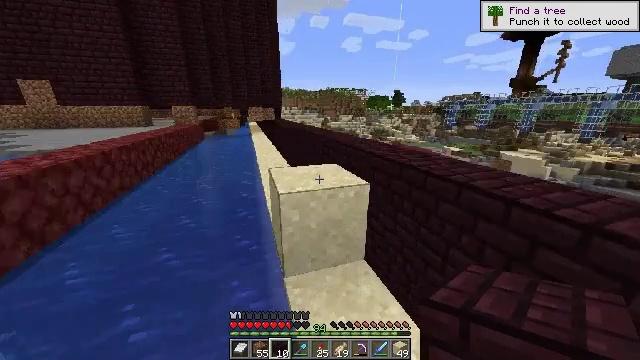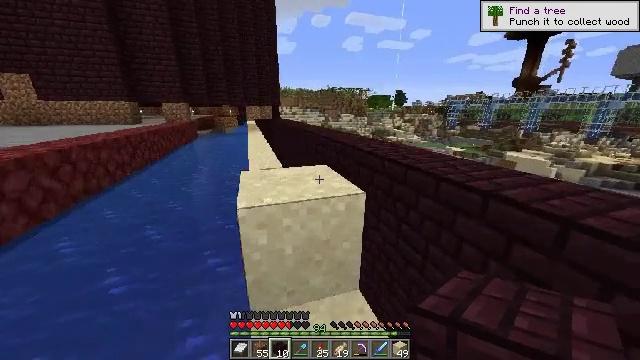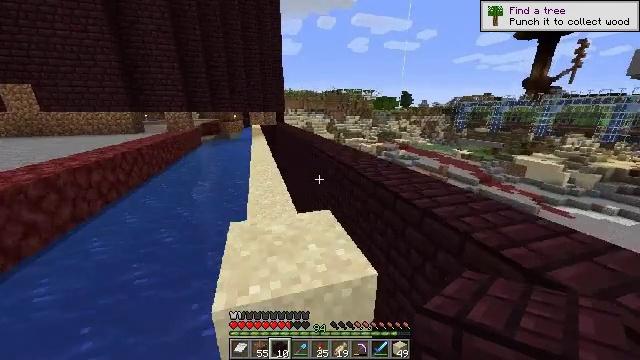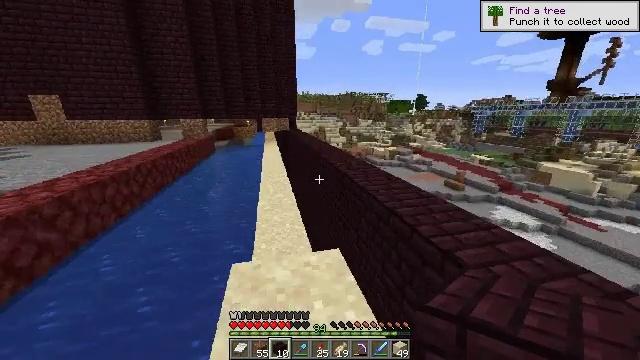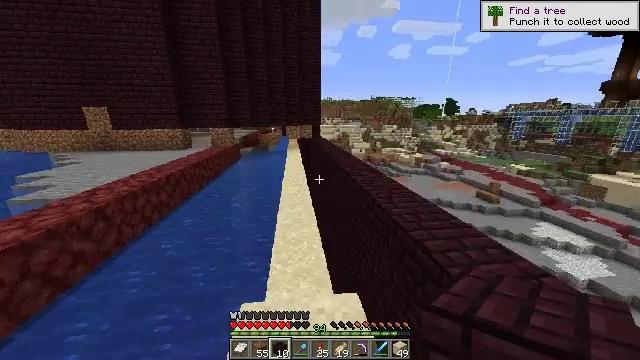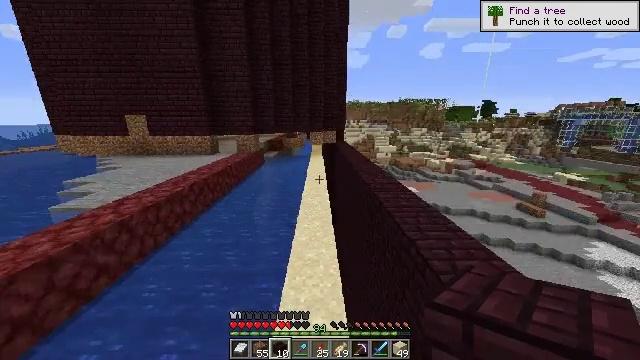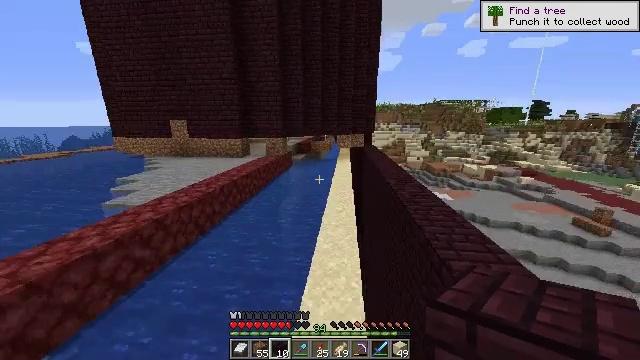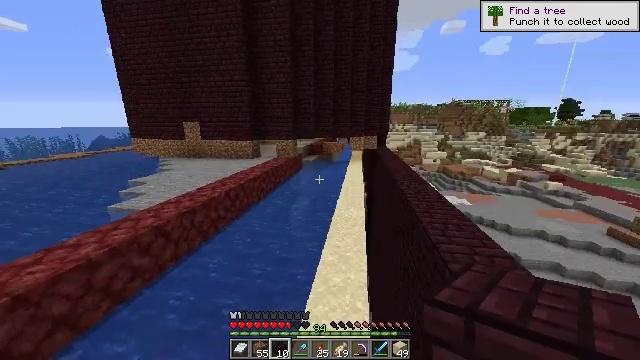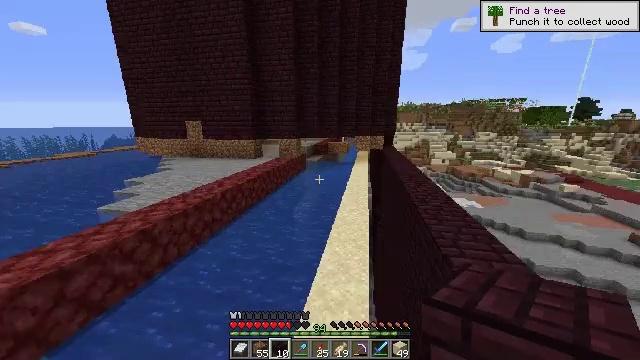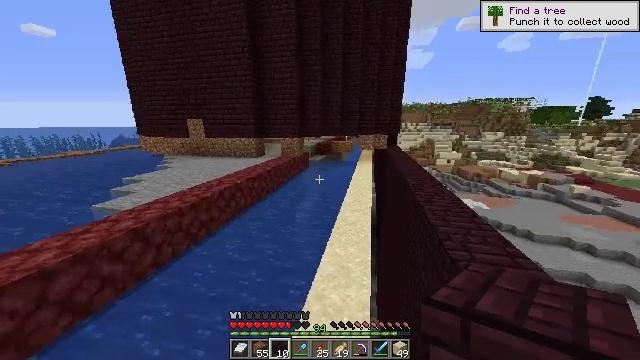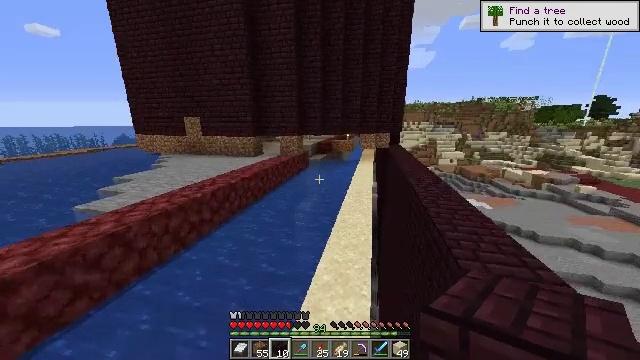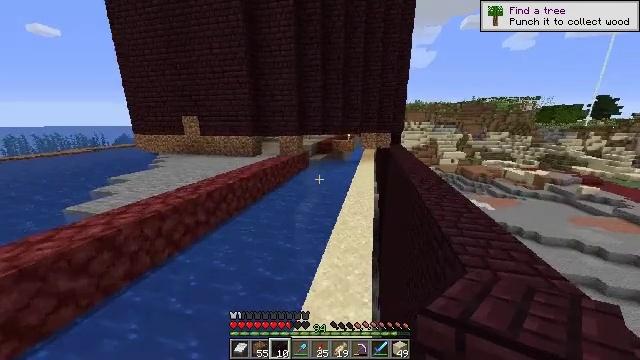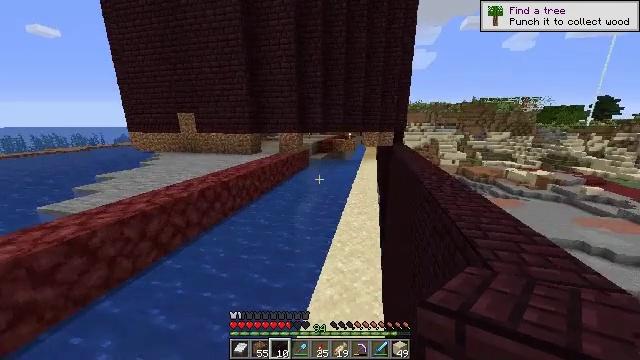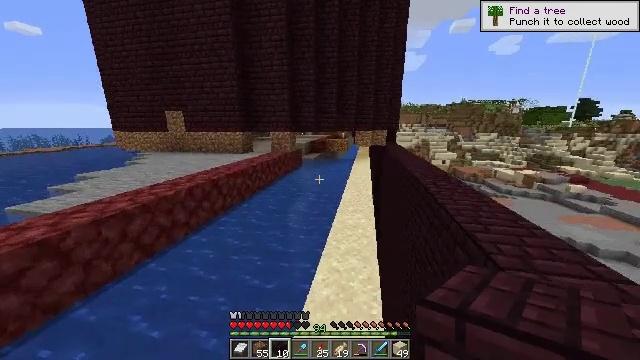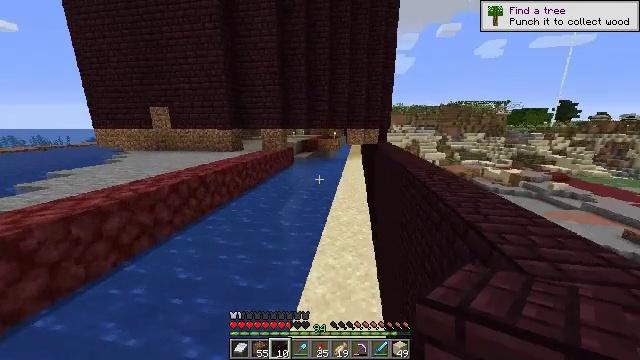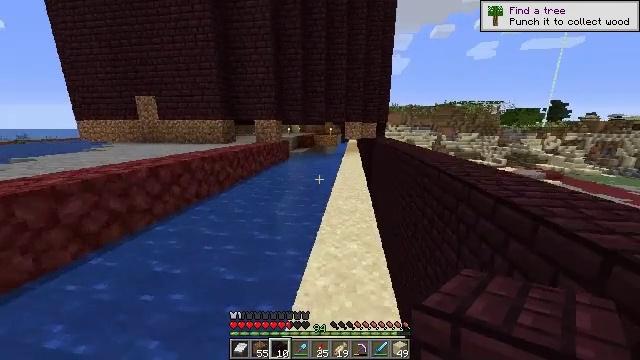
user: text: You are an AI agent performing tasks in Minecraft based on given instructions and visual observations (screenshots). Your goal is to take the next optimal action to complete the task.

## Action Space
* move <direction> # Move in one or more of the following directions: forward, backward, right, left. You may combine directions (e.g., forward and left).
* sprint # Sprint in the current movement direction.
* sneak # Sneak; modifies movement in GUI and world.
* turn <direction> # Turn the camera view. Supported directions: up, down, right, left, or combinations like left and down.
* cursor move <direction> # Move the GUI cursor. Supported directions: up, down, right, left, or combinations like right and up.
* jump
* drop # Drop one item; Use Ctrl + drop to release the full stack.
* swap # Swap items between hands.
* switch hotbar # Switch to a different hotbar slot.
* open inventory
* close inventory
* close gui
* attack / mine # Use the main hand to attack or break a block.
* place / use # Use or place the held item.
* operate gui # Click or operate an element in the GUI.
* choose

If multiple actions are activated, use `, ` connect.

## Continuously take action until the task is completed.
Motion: motion action
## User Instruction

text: Gather the shulker box for storage.
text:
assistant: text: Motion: move forward
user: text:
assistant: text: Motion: move forward, turn left, jump
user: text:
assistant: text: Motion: move forward, turn left, jump
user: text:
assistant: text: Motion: move forward, turn left and up, jump
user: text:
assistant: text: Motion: move forward, turn left, jump
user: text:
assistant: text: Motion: move forward, turn left
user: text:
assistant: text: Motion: move forward, turn left
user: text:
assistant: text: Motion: move forward, turn left
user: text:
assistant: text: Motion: move forward and move left, turn left
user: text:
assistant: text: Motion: move forward and move left
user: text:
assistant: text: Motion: move forward and move left
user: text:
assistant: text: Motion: move forward and move left
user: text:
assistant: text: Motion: move forward, turn right
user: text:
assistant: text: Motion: move forward, turn right
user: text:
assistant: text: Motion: move forward, turn right
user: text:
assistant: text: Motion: move forward
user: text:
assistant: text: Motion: move forward, turn right
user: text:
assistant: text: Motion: move forward, turn right
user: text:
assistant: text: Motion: move forward
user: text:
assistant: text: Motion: move forward, turn right
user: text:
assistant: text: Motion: move forward, turn right
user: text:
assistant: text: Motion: move forward, turn right
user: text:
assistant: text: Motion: move forward, turn right
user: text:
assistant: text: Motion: move forward
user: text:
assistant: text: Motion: move forward
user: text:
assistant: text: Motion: move forward
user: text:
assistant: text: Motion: move forward
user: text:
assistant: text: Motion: move forward
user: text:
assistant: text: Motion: move forward
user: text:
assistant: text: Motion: move forward